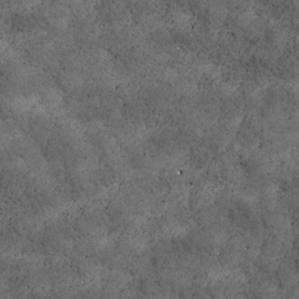
Label: non_frost